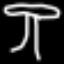
Label: mushroom